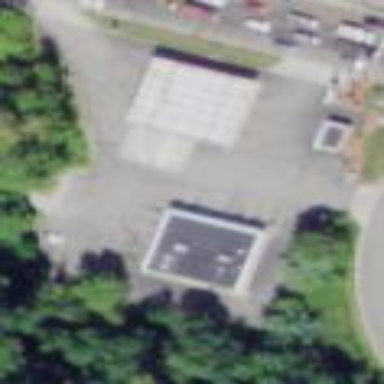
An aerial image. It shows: Fuel station.